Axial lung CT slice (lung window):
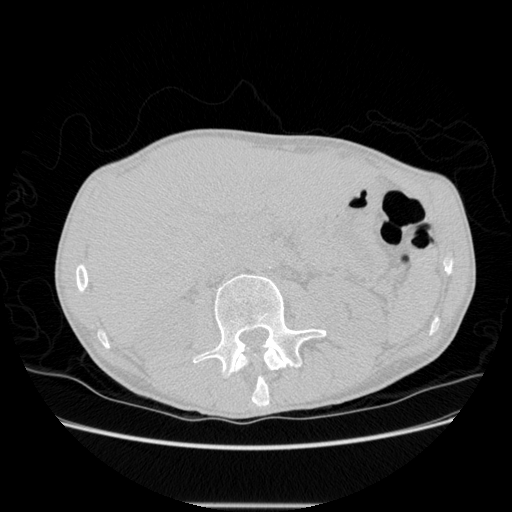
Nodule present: no